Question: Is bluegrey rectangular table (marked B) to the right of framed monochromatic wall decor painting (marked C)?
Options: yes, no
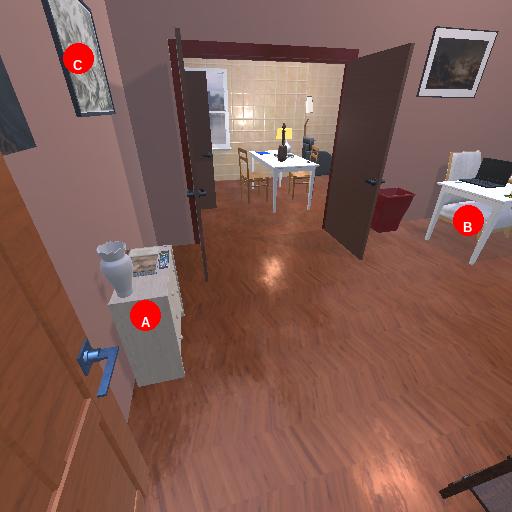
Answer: yes